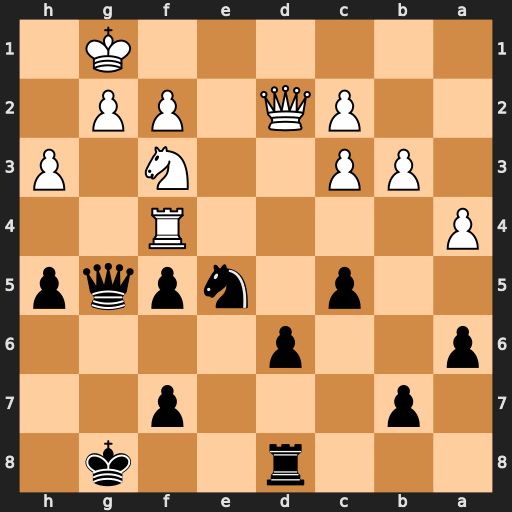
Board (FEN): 3r2k1/1p3p2/p2p4/2p1npqp/P4R2/1PP2N1P/2PQ1PP1/6K1
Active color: b
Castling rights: -
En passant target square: -
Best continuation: Nxf3+ Rxf3 Qxd2